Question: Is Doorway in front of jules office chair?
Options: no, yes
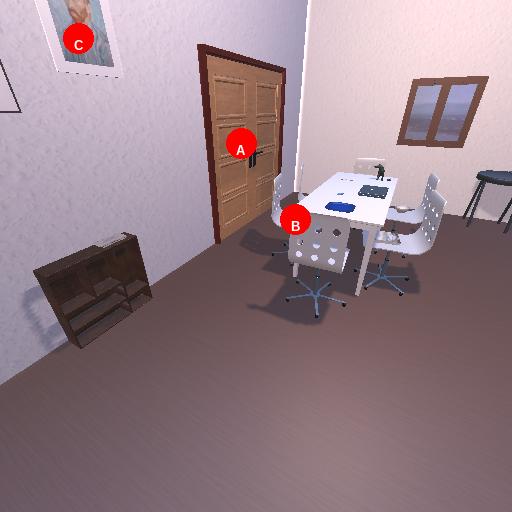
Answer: no